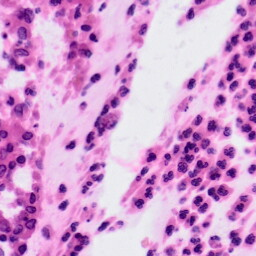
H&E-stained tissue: Colon